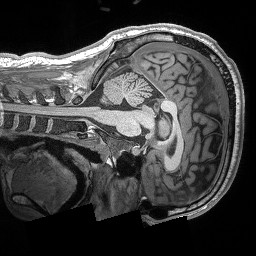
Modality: T1w
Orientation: sagittal
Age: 24
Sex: male
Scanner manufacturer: siemens
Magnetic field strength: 3 T
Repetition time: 2.17 s
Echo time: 0.00169 s